Interaction volume radius: 5 \u00c5
Interaction volume height: 20 \u00c5
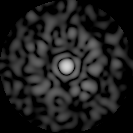
Disorder parameter: 0.8487